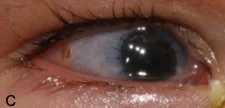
Pre- and postoperative stages of penetrating keratoplasty (PK) of the presenting case. The corneal grafts were completely clear after PK at 4 days on the right eye.
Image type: medical_photograph (other_medical_photograph)